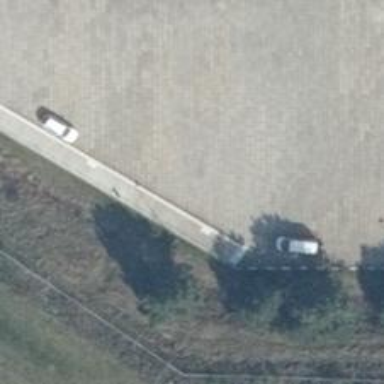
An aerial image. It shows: Parking area with surface.